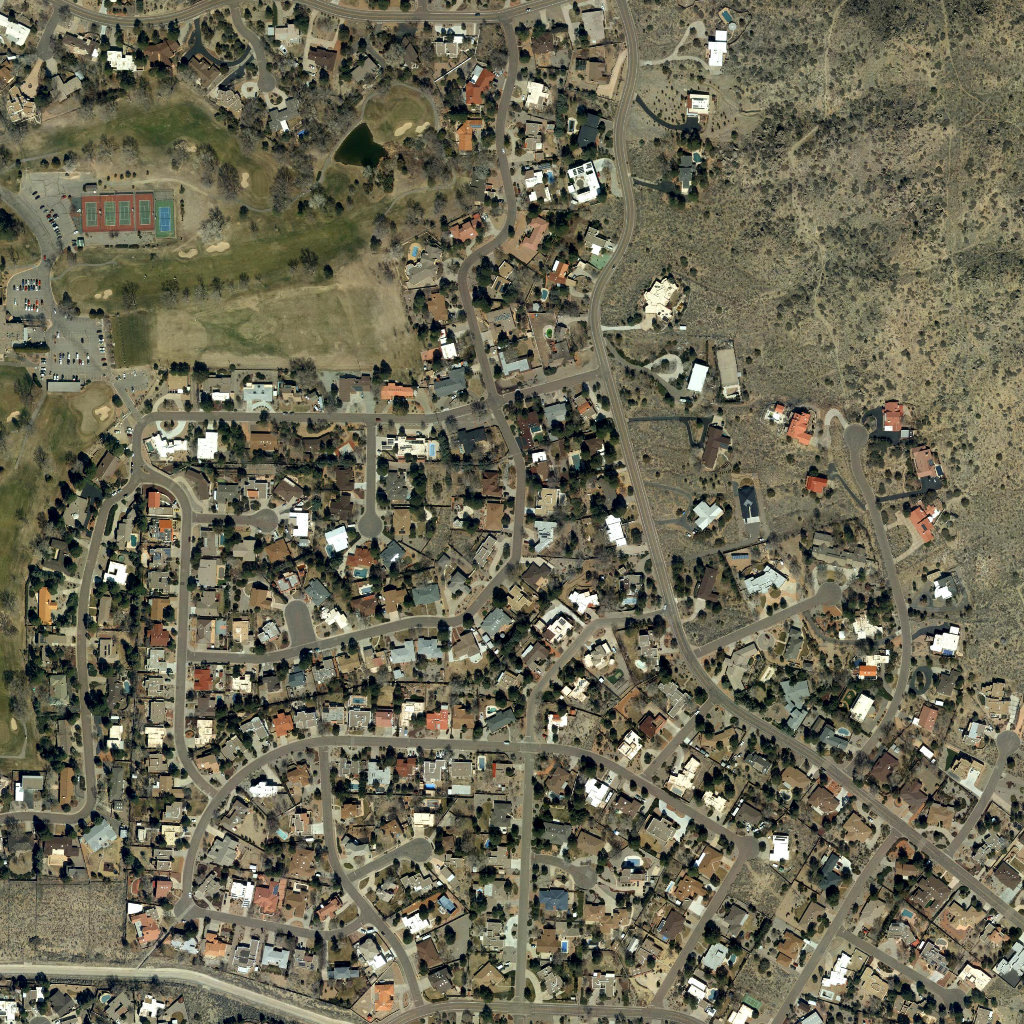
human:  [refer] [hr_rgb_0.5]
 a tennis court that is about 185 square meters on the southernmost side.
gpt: <box>[[72, 96, 74, 98, 0]]</box>